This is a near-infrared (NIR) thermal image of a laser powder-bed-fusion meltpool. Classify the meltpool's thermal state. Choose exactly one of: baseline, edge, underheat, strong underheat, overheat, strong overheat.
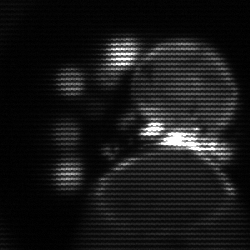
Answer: edge